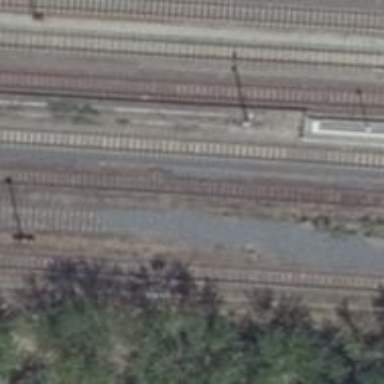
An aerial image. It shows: Abandoned railway yard is depicted.